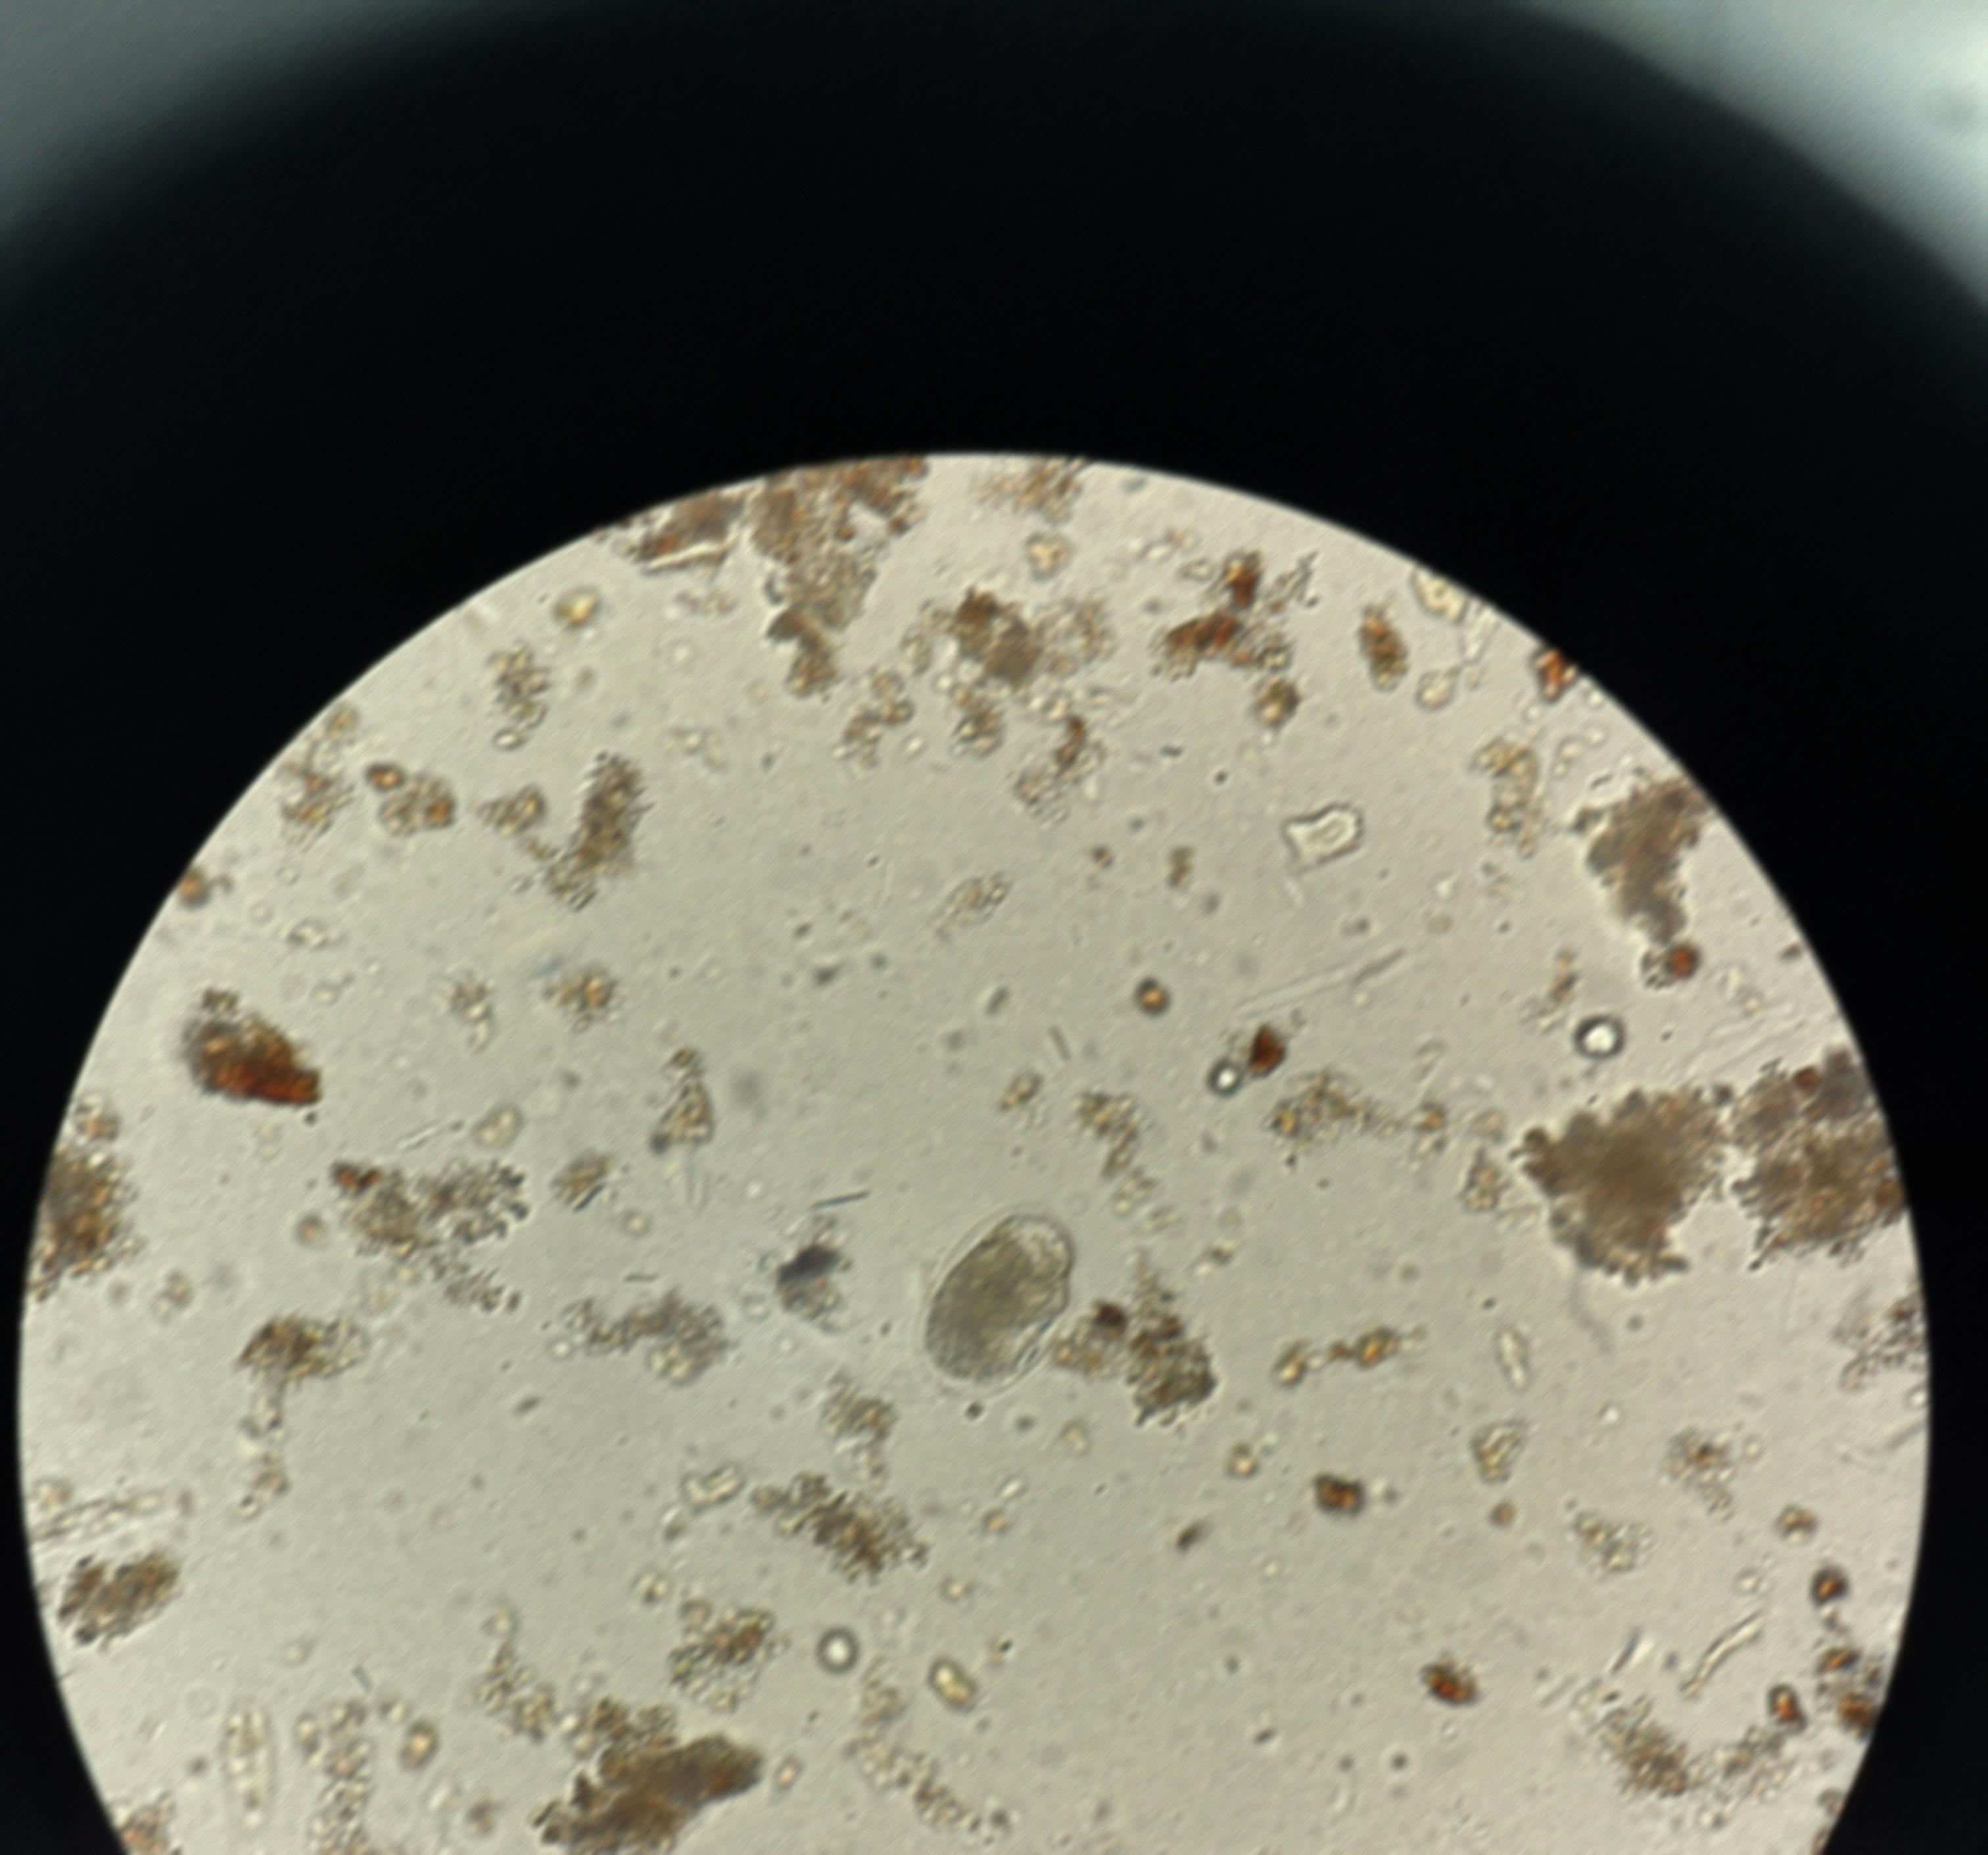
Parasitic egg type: Hookworm egg